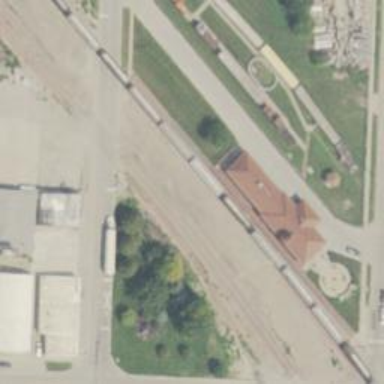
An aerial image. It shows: Historic railway stop.